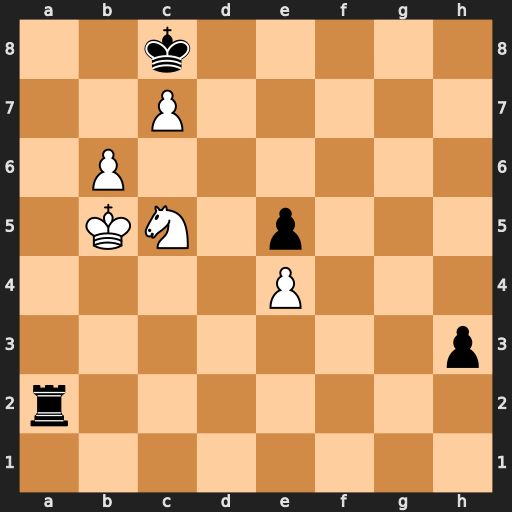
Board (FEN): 2k5/2P5/1P6/1KN1p3/4P3/7p/r7/8
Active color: w
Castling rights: -
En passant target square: -
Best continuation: Kc6 Rb2 b7+ Rxb7 Nxb7 h2 Nd6#